Question: What is the result of this measurement?
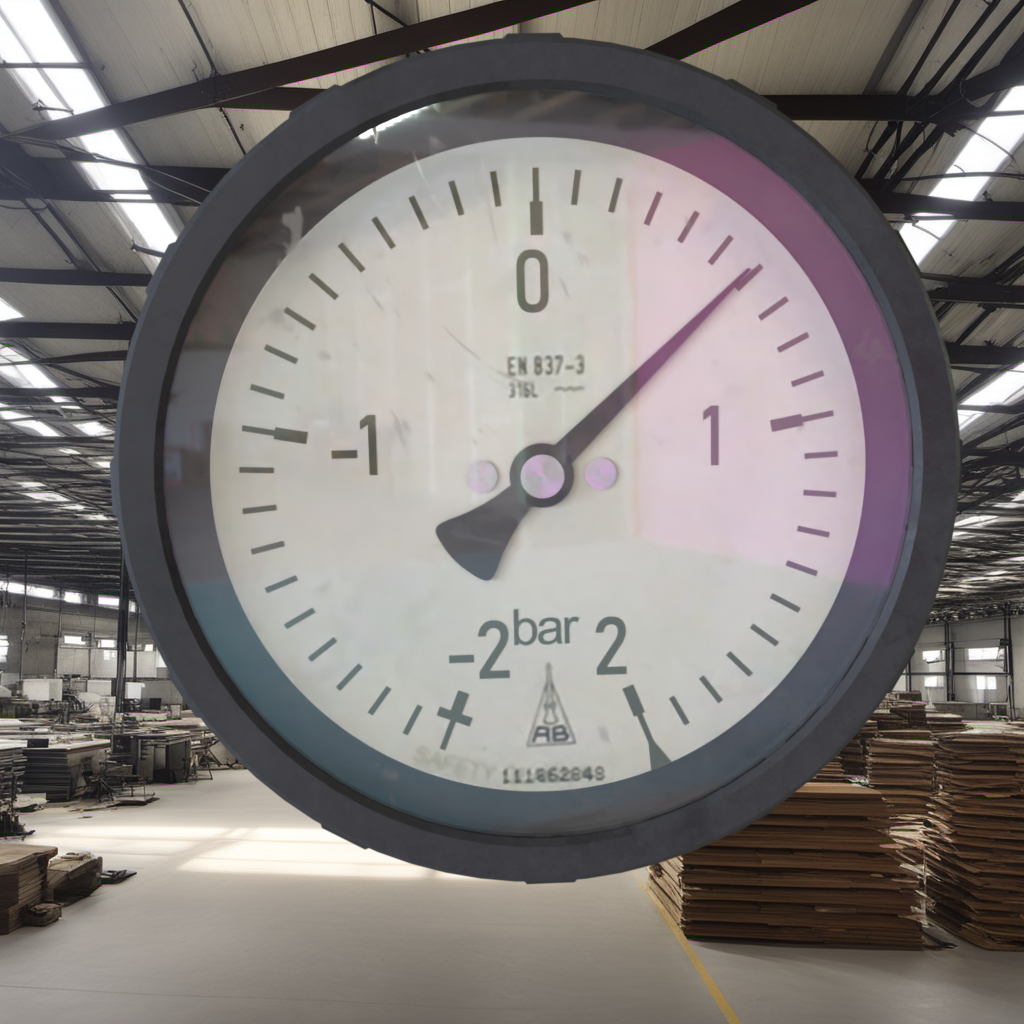
Answer: The result is 0.61
Question: What is the reading range of the measurement in the image?
Answer: The range is from -2 to 2
Question: What is the minimum and maximum reading range of this measurement?
Answer: The minimum value is -2 and the maximum value is 2